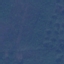
Land use / land cover class: Forest